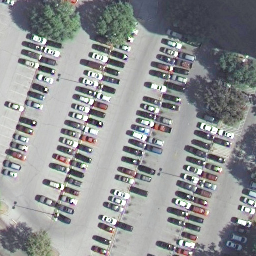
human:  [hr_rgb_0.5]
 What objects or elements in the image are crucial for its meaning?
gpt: parking lot